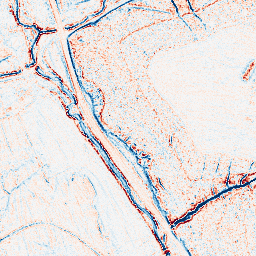
Category: edge_preserving
Decomposition family: anisotropic_diffusion
Decomposition parameters: iterations: 5
kappa: 10
gamma: 0.15
Upsampling method: sinc_hamming
Upsampling parameters: scale: 2
kernel_size: 8
Upsampling scale: 2